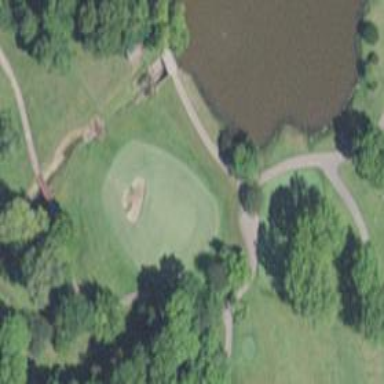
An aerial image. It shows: View of golf hole.